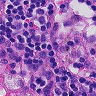
Metastatic tissue present: no